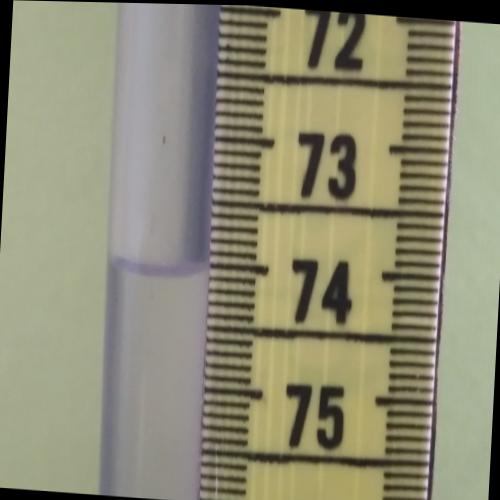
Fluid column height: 74.1 cm